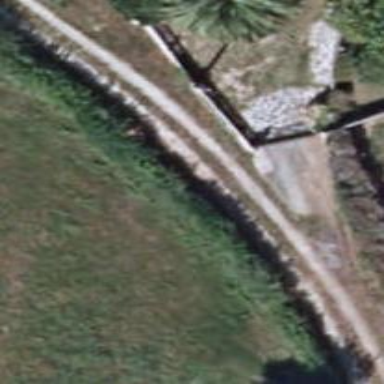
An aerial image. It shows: Unpaved track road.